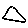
Label: triangle